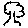
Label: tree